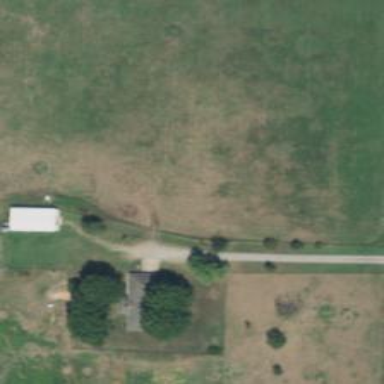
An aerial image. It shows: Driveway.